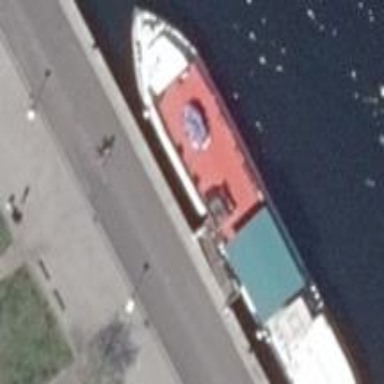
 reminiscent of maroon-colored historic ship."